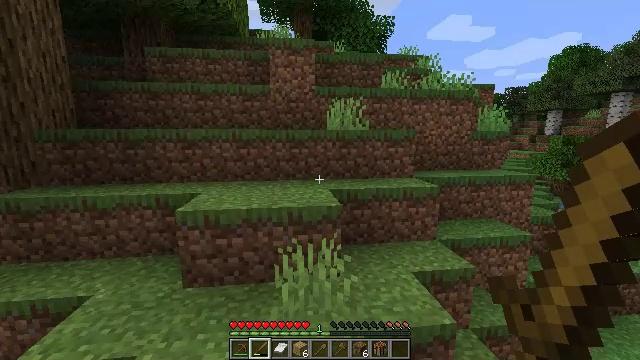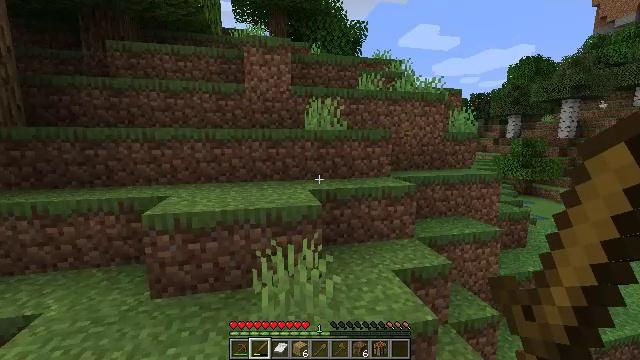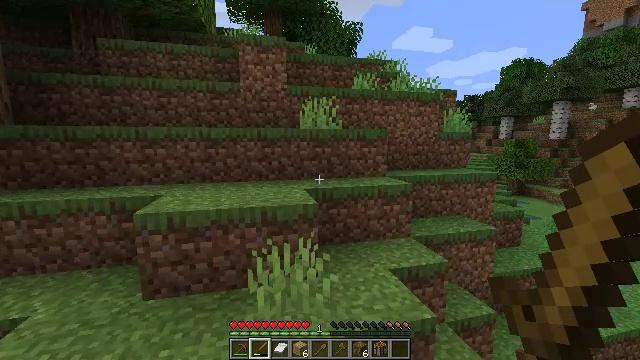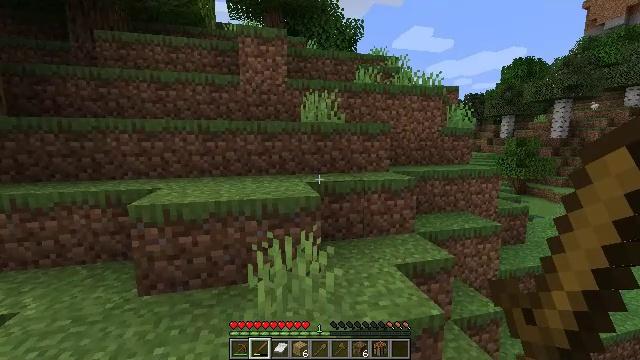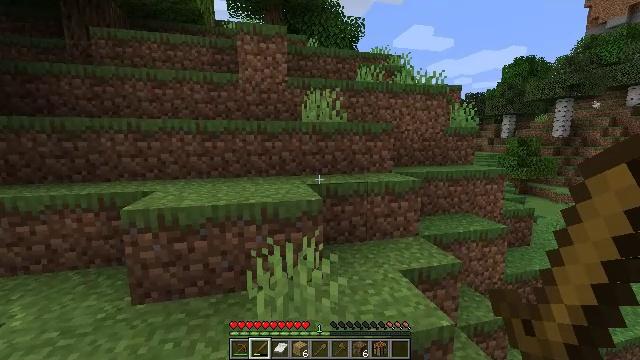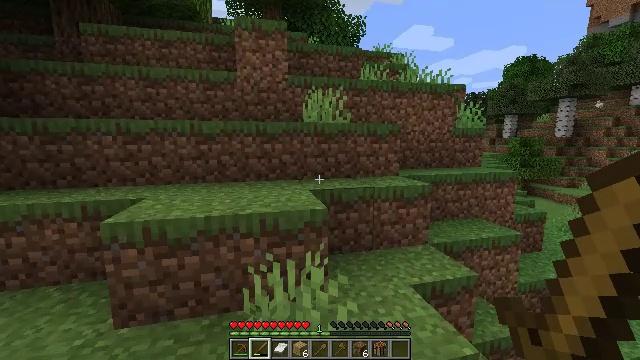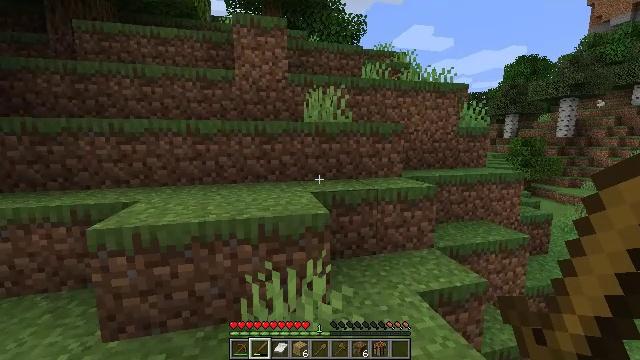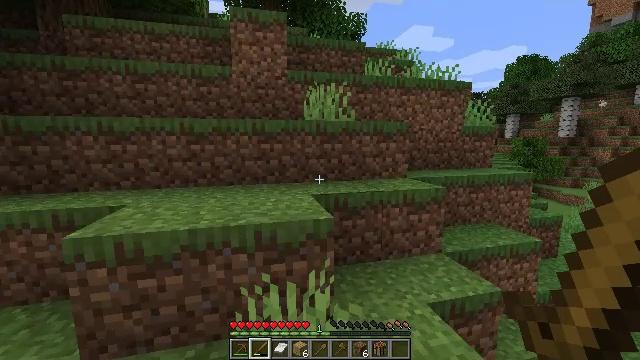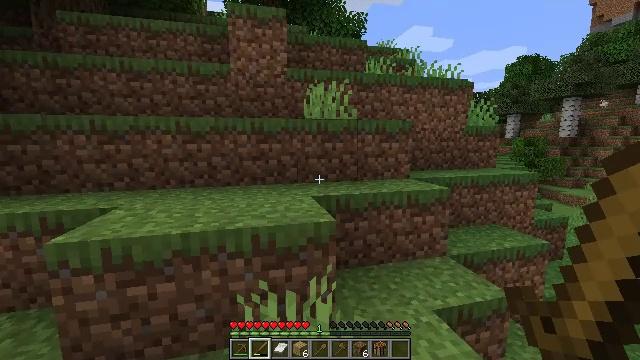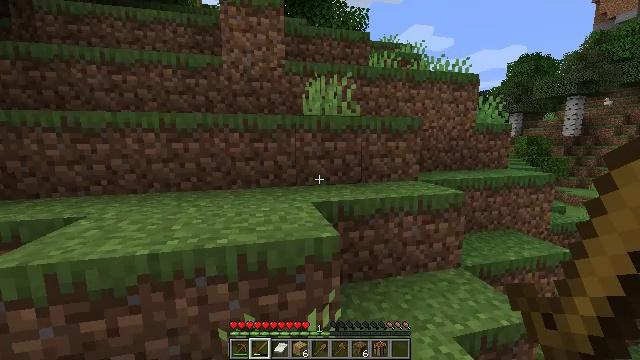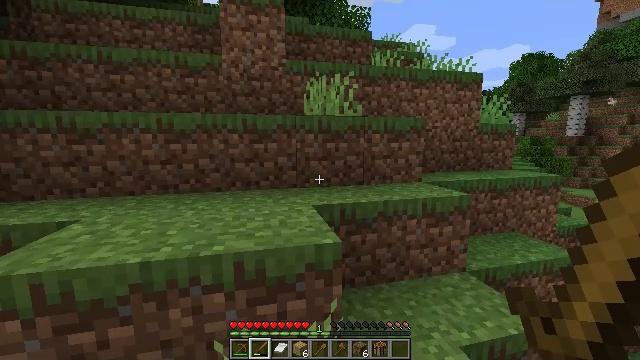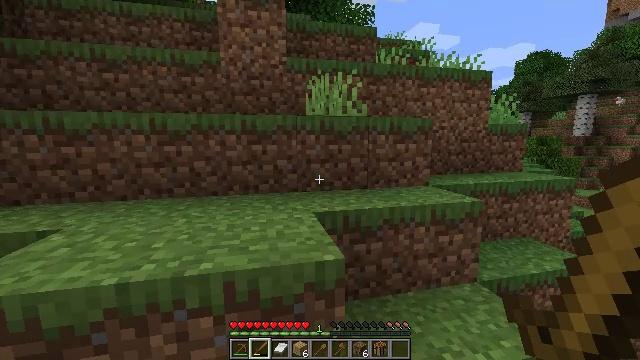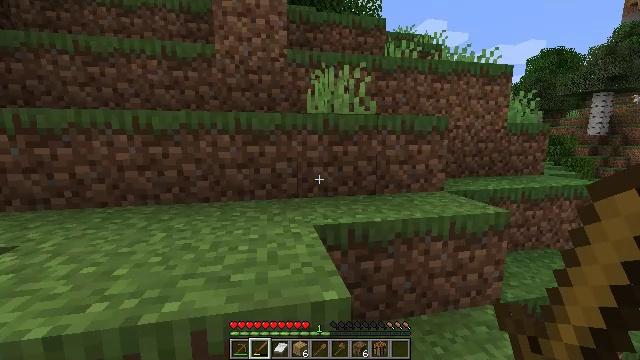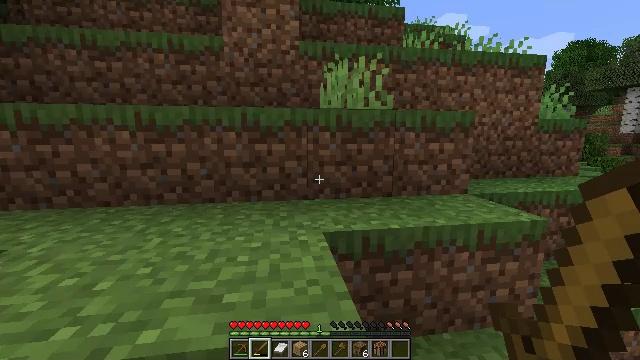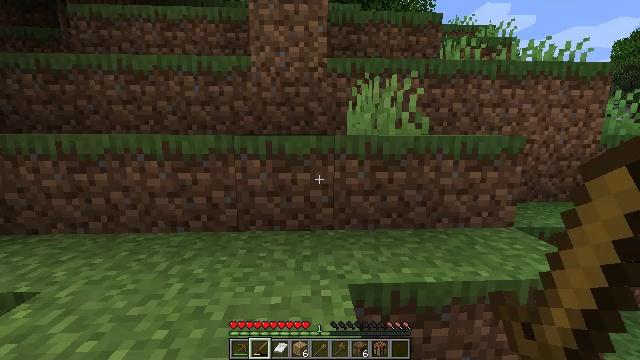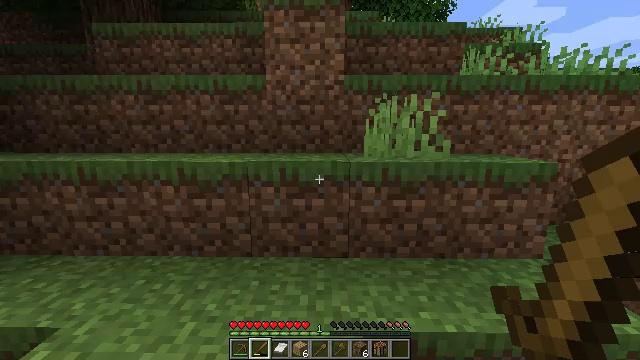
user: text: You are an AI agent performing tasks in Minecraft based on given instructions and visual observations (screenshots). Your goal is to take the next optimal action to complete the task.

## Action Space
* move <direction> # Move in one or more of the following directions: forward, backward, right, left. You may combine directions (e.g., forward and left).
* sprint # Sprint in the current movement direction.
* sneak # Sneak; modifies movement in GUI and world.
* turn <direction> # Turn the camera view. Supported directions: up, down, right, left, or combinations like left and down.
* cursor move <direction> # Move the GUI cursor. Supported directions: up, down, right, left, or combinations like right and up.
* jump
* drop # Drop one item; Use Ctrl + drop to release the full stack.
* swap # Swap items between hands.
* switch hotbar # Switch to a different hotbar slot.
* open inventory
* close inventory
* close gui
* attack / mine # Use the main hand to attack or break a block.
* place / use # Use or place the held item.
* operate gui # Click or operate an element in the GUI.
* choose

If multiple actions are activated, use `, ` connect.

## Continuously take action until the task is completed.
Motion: motion action
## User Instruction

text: Gather oak leaves by attacking.
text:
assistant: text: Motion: move forward, sprint, turn right
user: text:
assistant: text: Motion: move forward, sprint, turn right
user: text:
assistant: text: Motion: move forward, sprint
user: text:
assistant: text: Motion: move forward, sprint
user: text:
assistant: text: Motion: move forward, sprint
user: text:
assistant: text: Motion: move forward, sprint
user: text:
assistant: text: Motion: move forward, sprint
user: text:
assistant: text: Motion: move forward, sprint
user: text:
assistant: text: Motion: move forward, sprint
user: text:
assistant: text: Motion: move forward, sprint
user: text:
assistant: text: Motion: move forward, sprint
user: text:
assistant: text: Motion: move forward, sprint, turn left
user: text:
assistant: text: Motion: move forward, sprint, turn left
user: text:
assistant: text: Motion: move forward, sprint, turn left, jump
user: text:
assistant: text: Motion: move forward, sprint, turn left, jump
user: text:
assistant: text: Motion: move forward, sprint, turn left, jump
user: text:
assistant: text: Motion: move forward, sprint, jump
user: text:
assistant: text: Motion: move forward, sprint
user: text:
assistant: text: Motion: move forward, sprint
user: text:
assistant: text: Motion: move forward, sprint
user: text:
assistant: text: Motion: move forward, sprint
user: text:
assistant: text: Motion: move forward, sprint
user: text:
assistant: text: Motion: move forward, sprint
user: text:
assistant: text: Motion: move forward, sprint
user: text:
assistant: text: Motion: move forward, sprint
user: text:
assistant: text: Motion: move forward, sprint, jump
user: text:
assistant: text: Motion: move forward, sprint, jump
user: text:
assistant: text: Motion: move forward, sprint, jump
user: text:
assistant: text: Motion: move forward, sprint, jump
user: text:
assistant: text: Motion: move forward, sprint